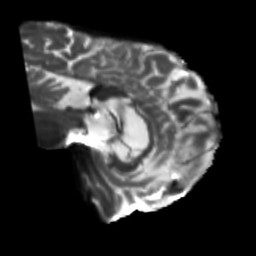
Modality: T2w
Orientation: sagittal
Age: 58
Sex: male
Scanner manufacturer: siemens
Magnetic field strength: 3 T
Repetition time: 5.47 s
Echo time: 0.0854 s